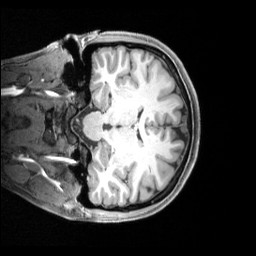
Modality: T1w
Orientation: coronal
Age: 22
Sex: female
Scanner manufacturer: siemens
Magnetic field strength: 3 T
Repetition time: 2.4 s
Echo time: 0.00219 s